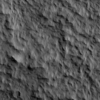
Label: not_dusty